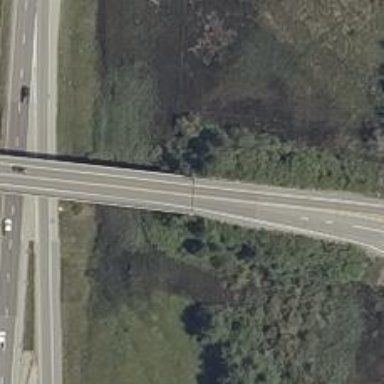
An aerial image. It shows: Primary highway on asphalt bridge.